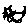
Label: cat